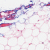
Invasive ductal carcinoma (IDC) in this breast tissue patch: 0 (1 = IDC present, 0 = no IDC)